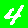
Digit: 4